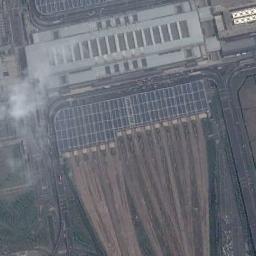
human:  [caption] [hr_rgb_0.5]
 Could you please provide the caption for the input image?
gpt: The railway station is next to some buildings and grass .

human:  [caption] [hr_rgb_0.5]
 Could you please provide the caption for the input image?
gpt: The railway station has lots of railways and a big building .

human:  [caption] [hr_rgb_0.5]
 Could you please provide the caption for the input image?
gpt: Many buildings of different shapes are beside the railway station .

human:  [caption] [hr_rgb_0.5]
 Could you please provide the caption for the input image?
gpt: There is a fully equipped railway station in the suburbs .

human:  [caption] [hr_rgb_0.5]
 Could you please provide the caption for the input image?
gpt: There are some buildings beside the railway station .